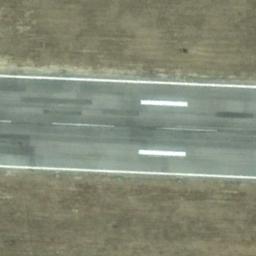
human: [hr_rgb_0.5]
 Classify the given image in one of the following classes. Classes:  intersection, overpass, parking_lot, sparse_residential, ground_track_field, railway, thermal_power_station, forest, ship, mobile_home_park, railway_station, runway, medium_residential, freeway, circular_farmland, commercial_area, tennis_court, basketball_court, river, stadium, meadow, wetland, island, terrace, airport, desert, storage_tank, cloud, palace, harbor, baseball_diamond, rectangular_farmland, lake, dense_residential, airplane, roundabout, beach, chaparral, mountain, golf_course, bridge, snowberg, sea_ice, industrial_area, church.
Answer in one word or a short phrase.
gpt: runway